Field crop: maize
Growth stage: 2
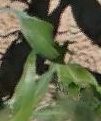
Species: maize